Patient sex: F
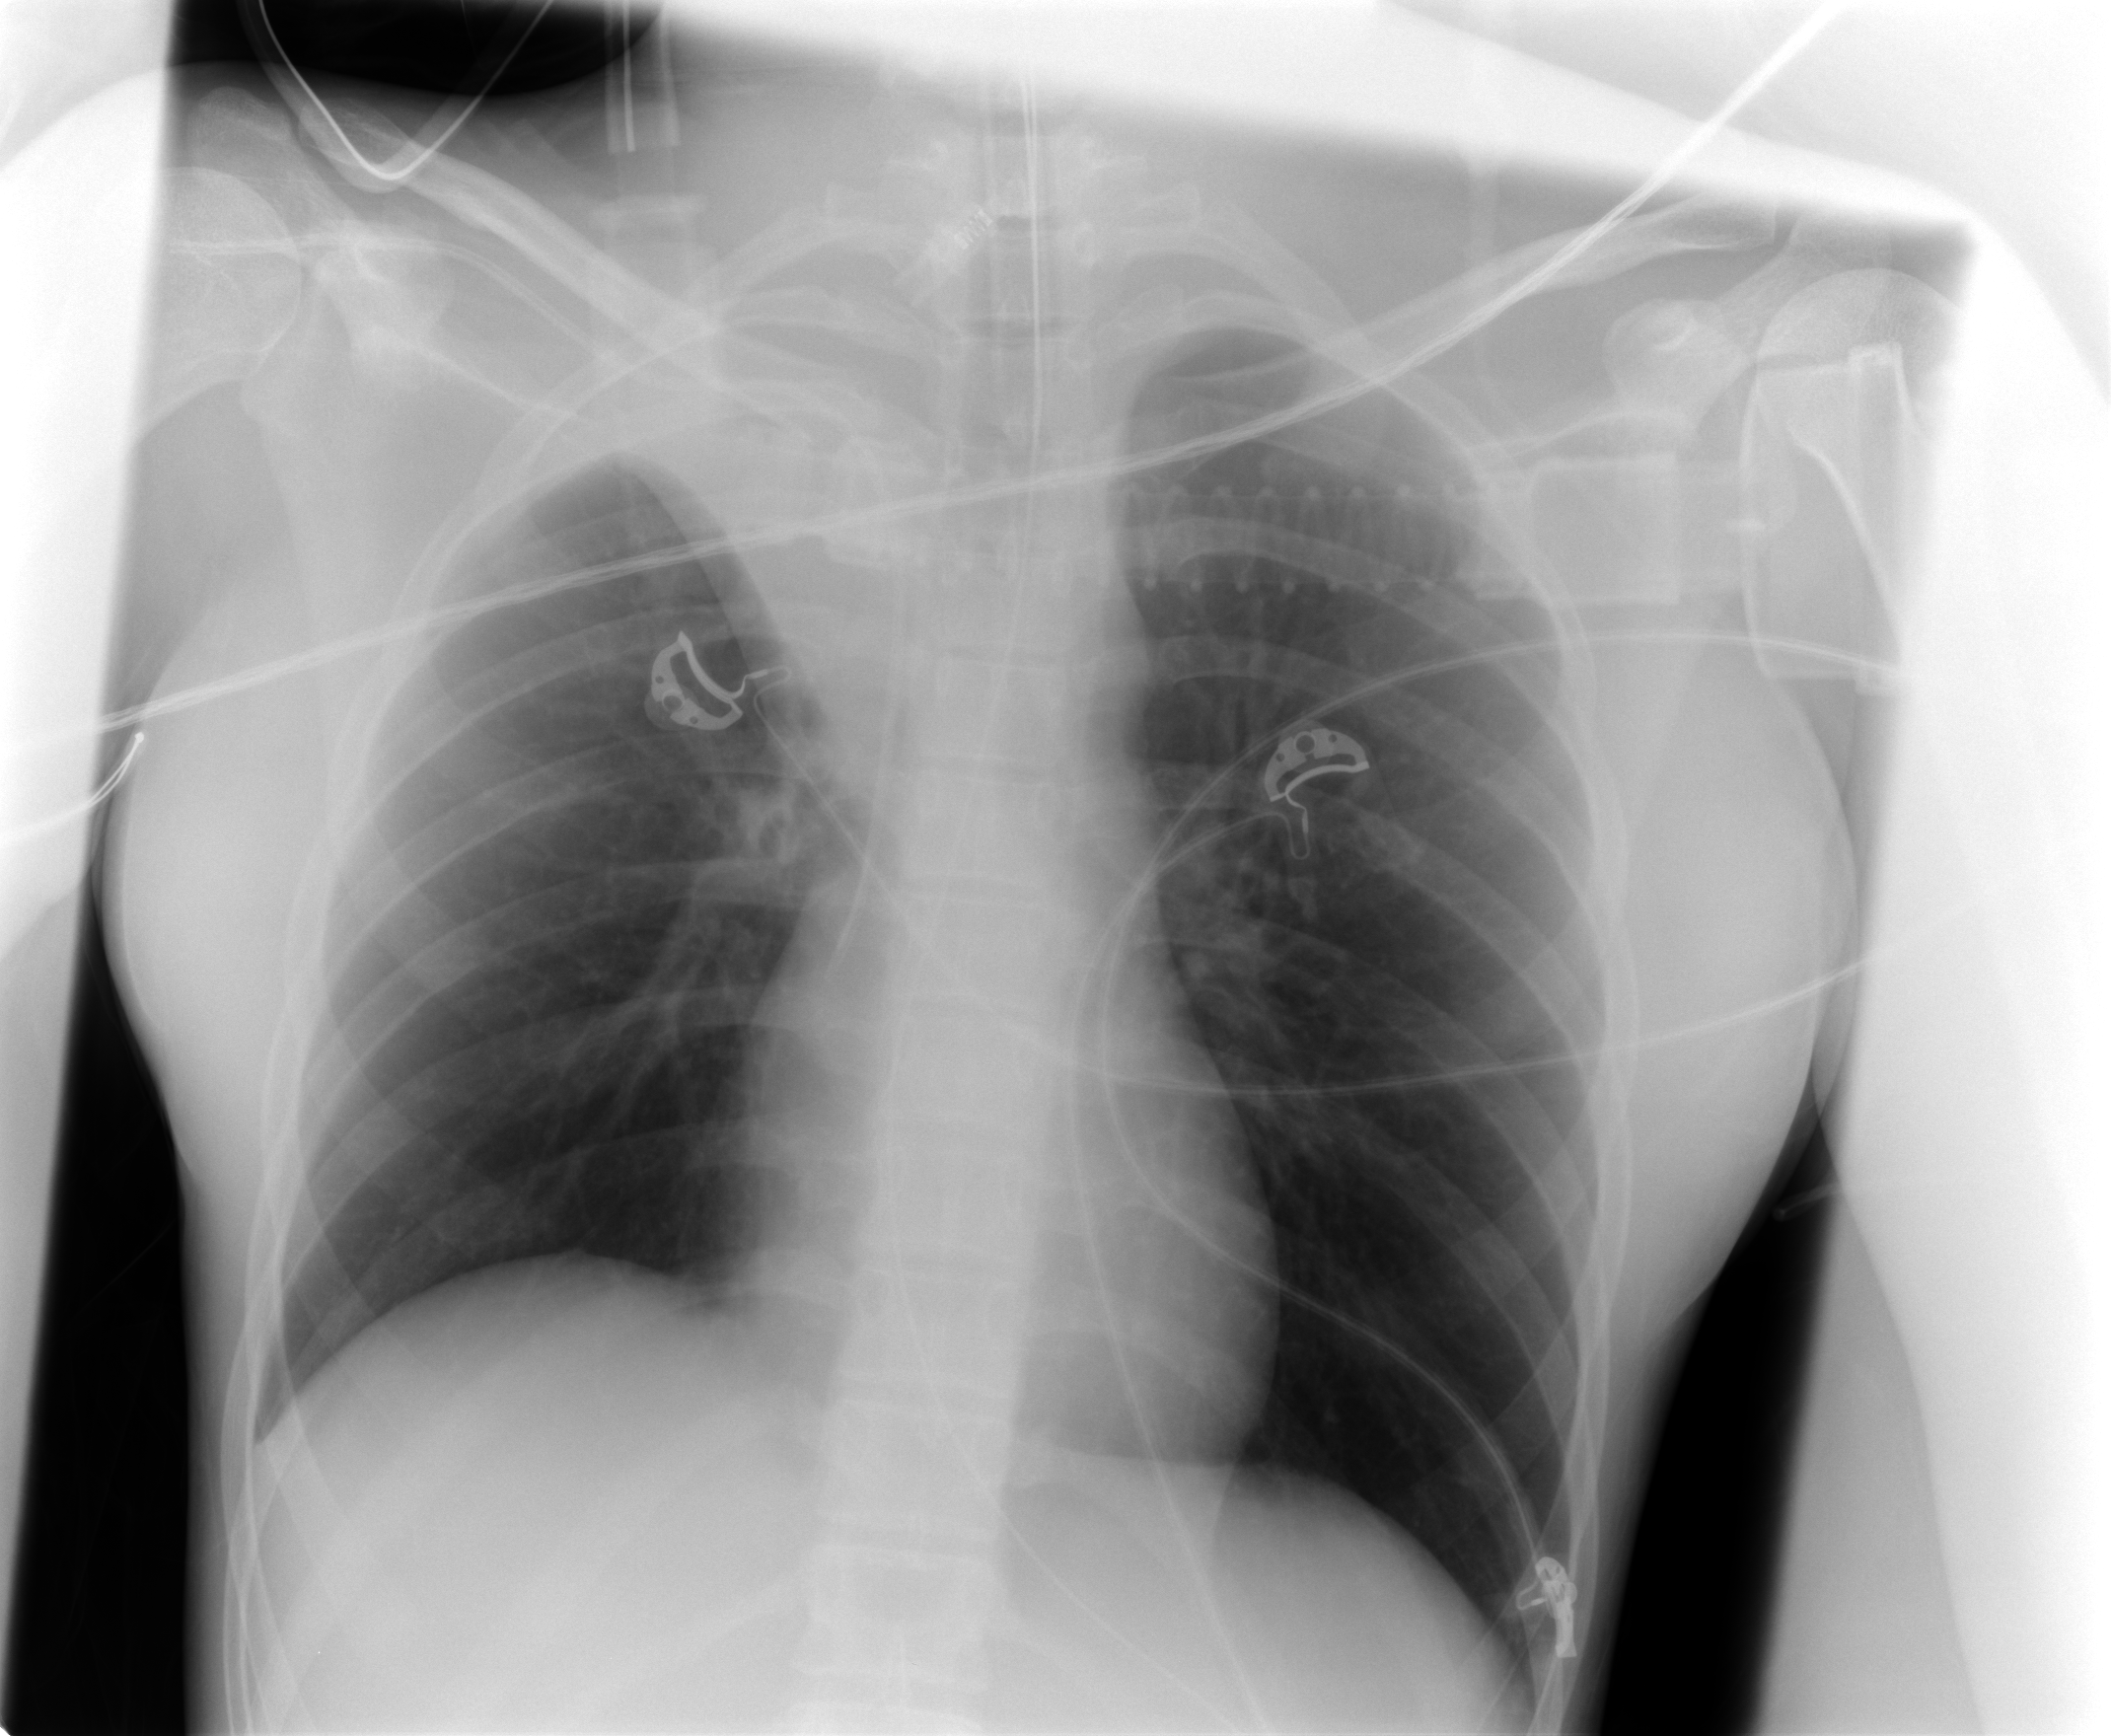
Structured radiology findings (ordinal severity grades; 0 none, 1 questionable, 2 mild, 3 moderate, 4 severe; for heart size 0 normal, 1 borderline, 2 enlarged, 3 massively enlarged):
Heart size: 0
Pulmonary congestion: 0
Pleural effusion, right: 0
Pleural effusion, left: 0
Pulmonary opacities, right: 0
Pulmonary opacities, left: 0
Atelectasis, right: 3
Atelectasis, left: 0